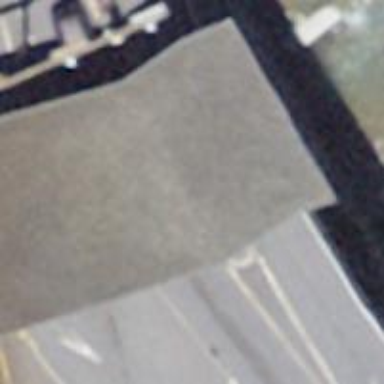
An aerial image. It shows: Toll booth.